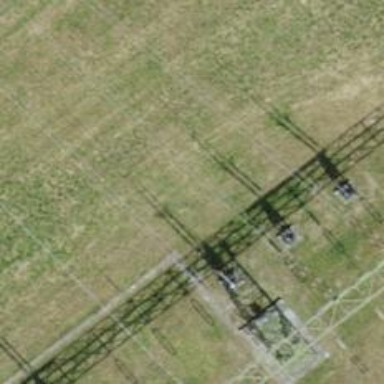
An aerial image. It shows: Power line is depicted.